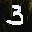
Label: 3